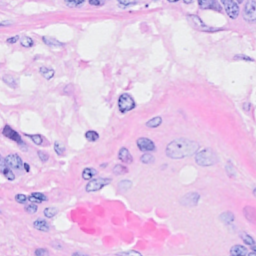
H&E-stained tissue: Breast